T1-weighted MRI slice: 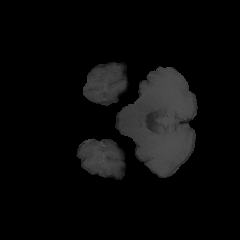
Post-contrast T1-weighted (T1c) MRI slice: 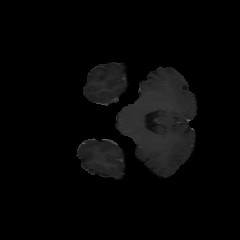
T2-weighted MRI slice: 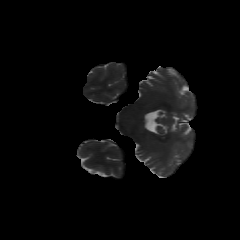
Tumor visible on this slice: no